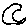
Label: moon